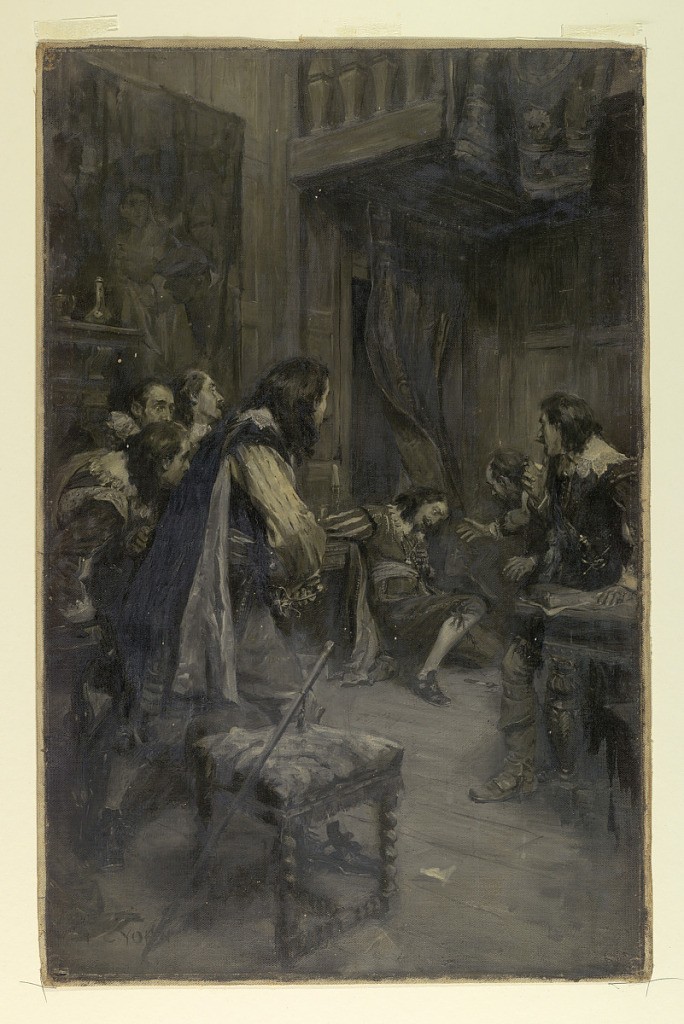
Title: The Assassination of the Duke of Buckingham by Felton
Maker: Frederick Coffay Yohn, American, 1875–1933
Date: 1900
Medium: Brush and black, grey and white oil on canvas
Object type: Drawing
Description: Surrounded by a group of astonished courtiers, the Duke of Buckingham slumps to the ground before a curtain.